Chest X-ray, AP view. Patient: 71 years old, sex M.
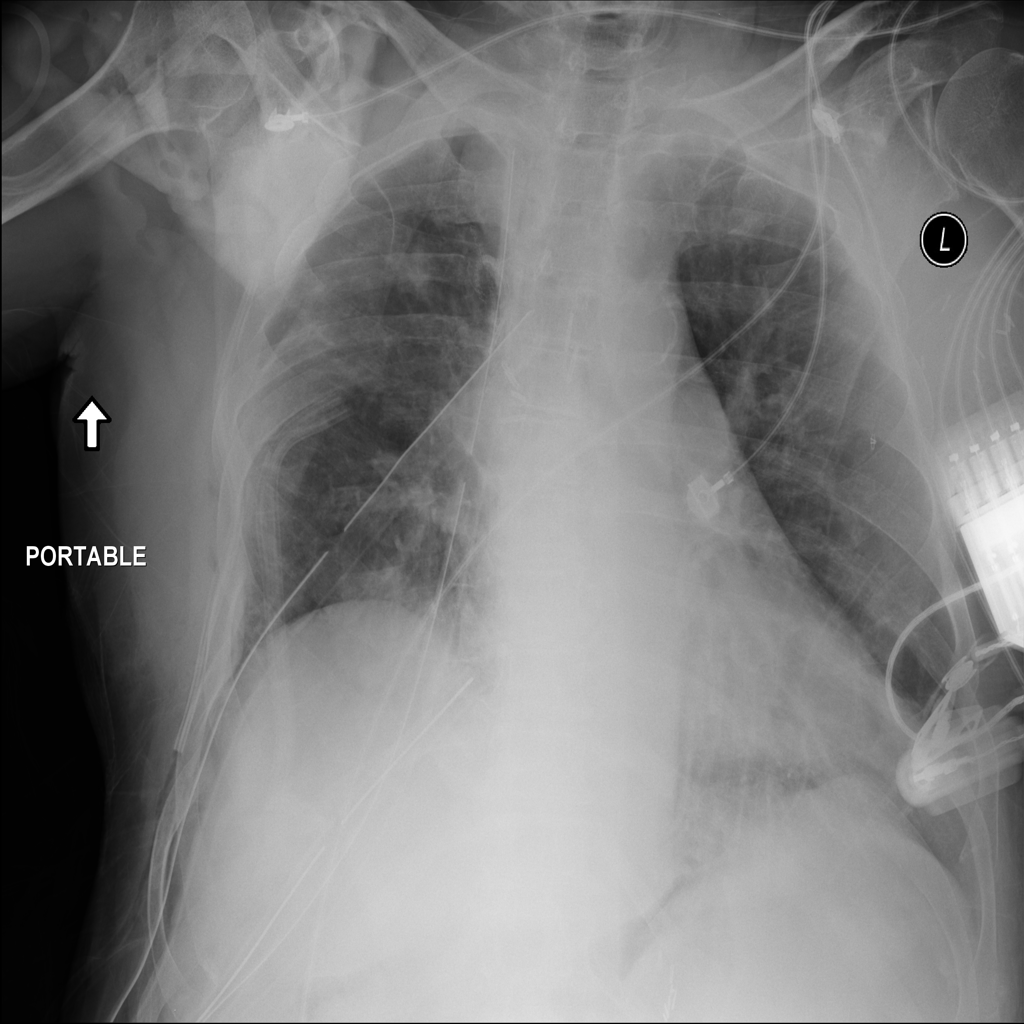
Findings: Cardiomegaly, Mass, Pleural_Thickening